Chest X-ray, AP view. Patient: 55 years old, sex F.
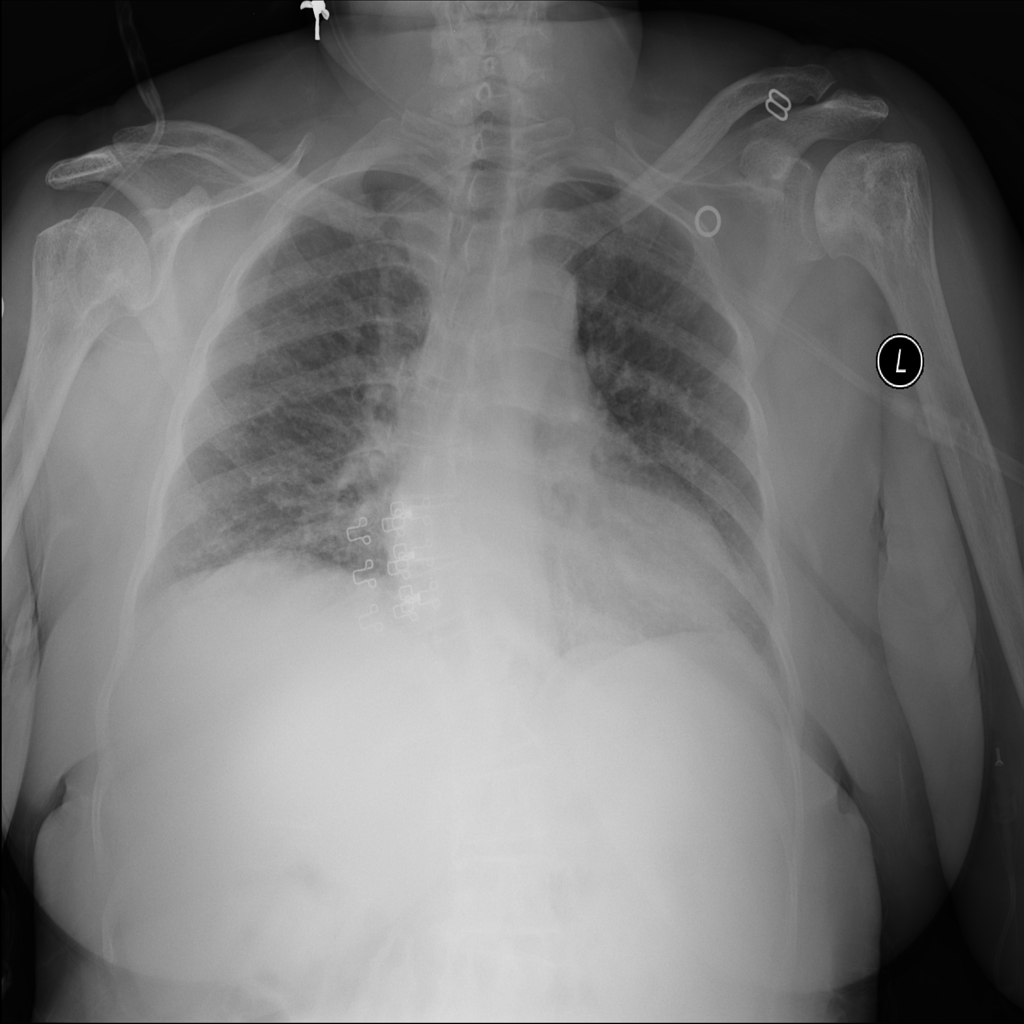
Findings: No Finding